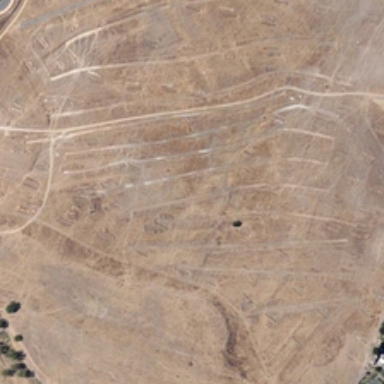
Some small green trees are near a piece of bareland .